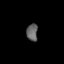
Tissue: lung
Cell type: Epithelial cells
Senescence score: 0.2142
Nuclear area (px): 189
Mean DAPI intensity: 98.455